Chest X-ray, PA view. Patient: 61 years old, sex F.
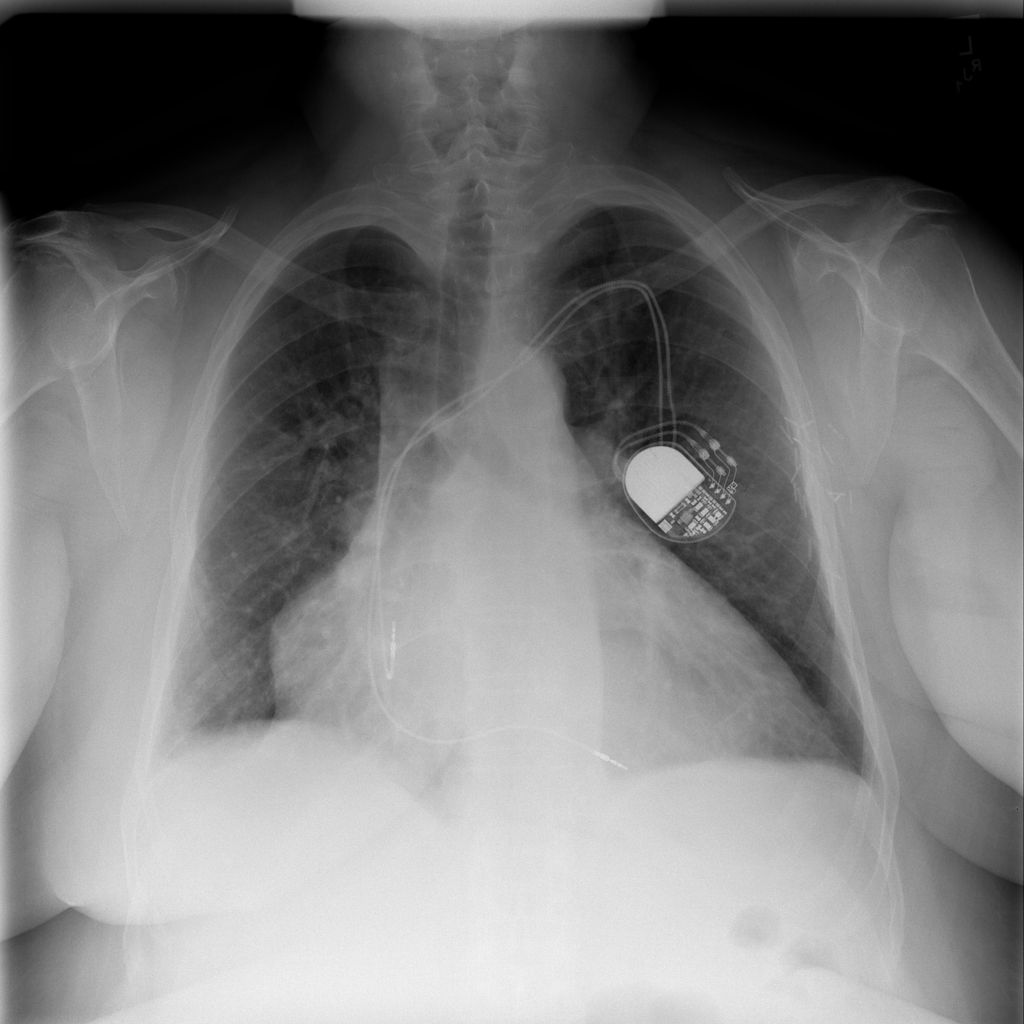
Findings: No Finding